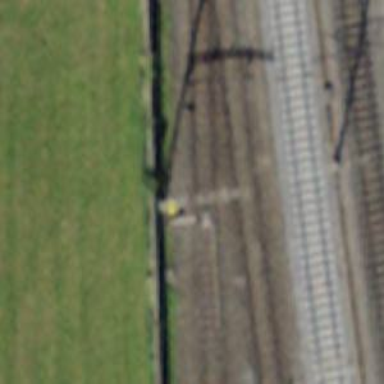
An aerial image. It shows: Railway switch.